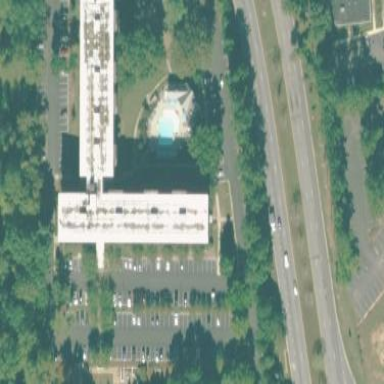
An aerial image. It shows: Commercial building.